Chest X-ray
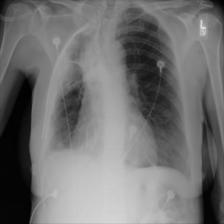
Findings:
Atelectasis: negative
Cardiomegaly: negative
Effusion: positive
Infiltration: negative
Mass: negative
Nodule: negative
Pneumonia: negative
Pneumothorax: negative
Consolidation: negative
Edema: negative
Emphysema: negative
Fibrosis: negative
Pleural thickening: positive
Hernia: negative